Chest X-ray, PA view. Patient: 41 years old, sex M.
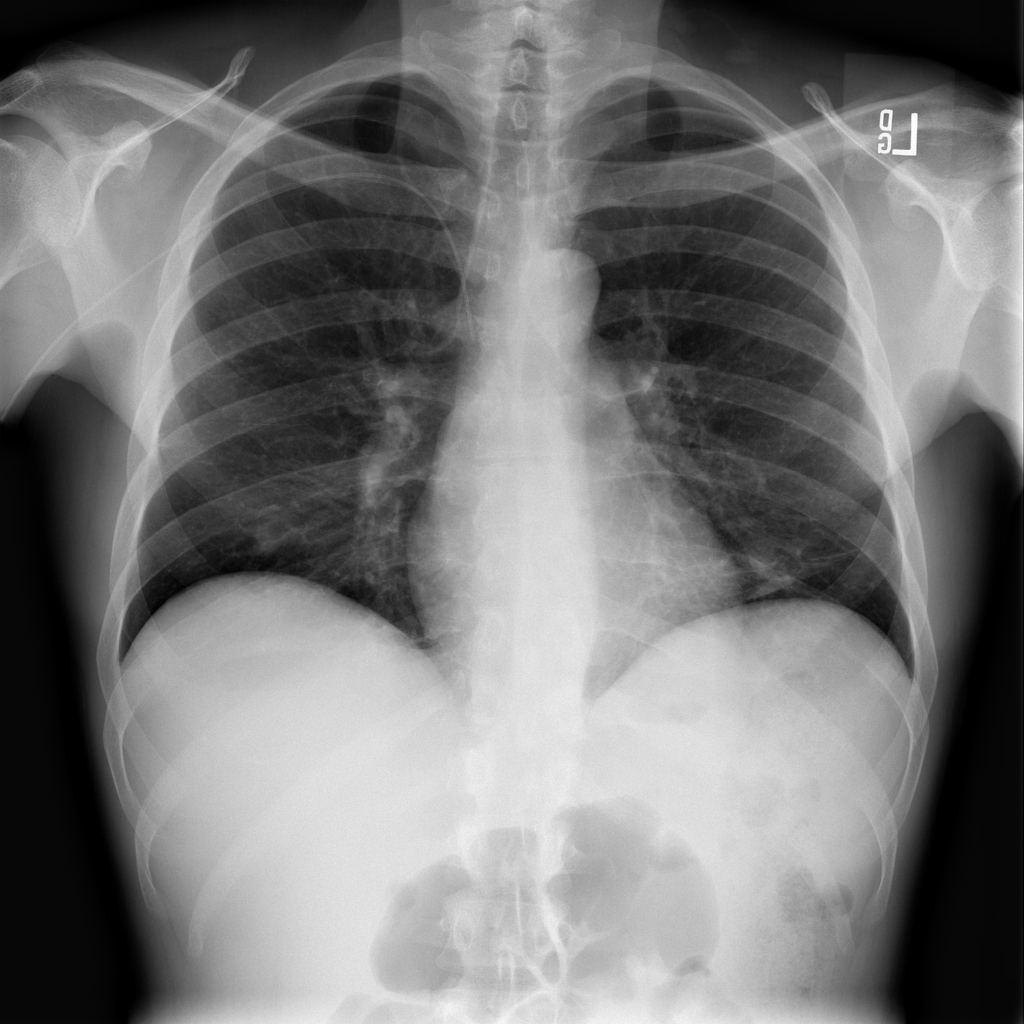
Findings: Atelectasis